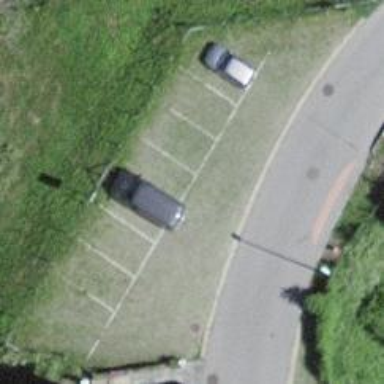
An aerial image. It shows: Street-side parking area with grass paver surface.